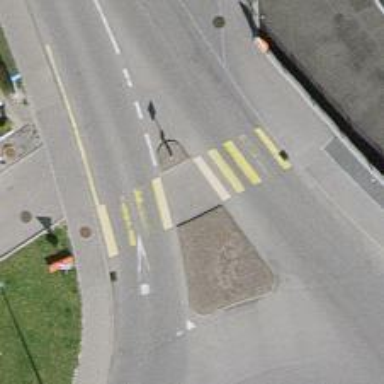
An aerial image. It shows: Asphalt footway with uncontrolled crossing. The crossing has markings.